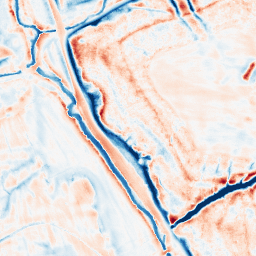
Category: edge_preserving
Decomposition family: bilateral
Decomposition parameters: d: 21
sigma_color: 100
sigma_space: 50
Upsampling method: quintic
Upsampling parameters: scale: 8
Upsampling scale: 8